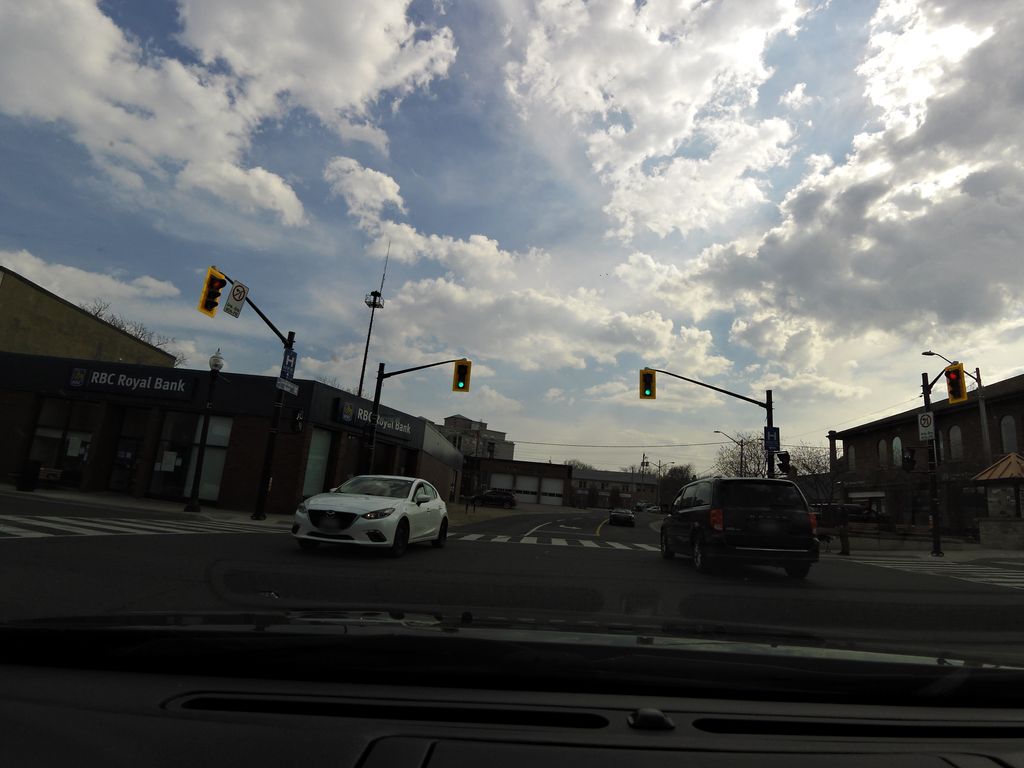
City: hamilton